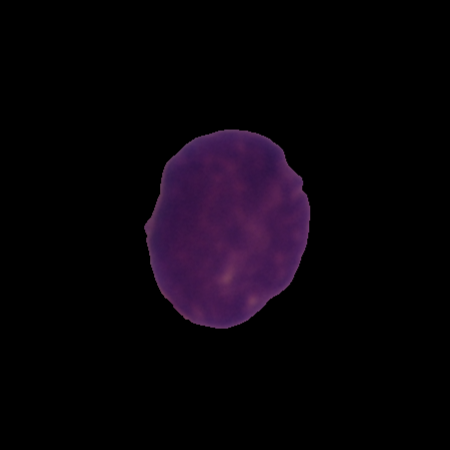
Label: healthy